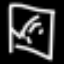
Label: hourglass